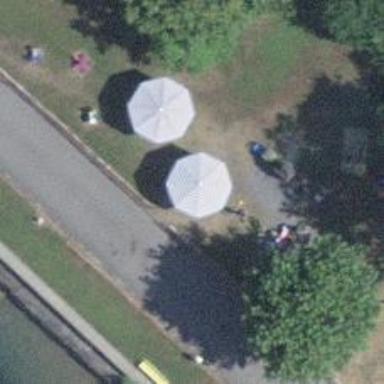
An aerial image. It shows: Picnic table located in leisure land area.